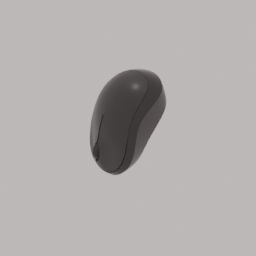
Label: electronics